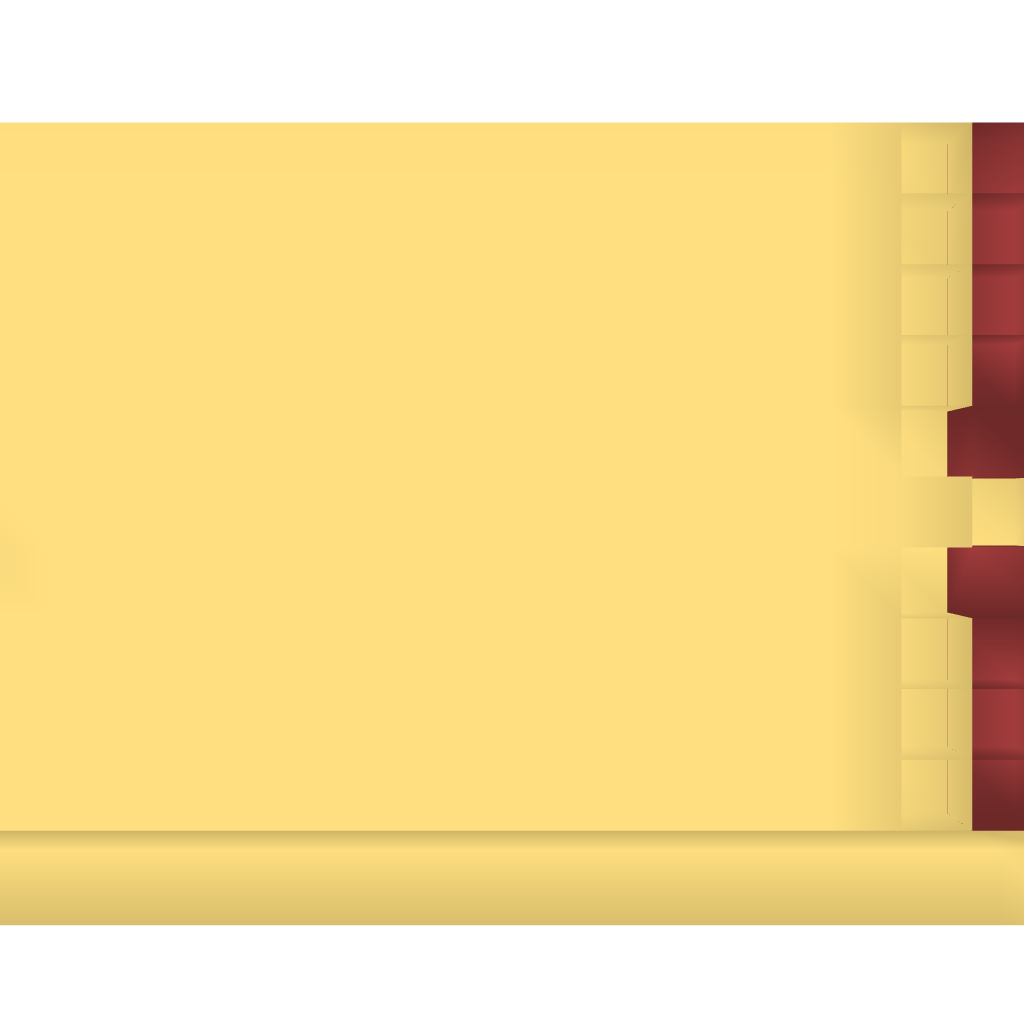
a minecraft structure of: Mob Trap bad low quality